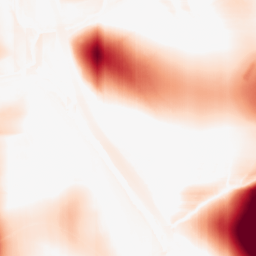
Category: morphological
Decomposition family: rolling_ball
Decomposition parameters: radius: 50
Upsampling method: bicubic_16x
Upsampling parameters: scale: 16
Upsampling scale: 16